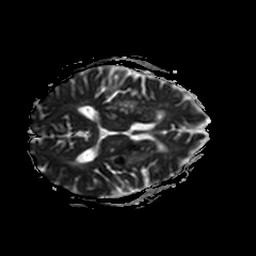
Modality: ADC
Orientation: axial
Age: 79
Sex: female
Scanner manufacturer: philips
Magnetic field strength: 3 T
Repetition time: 3.084 s
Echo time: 0.076 s